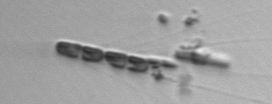
Label: Chaetoceros_subtilis